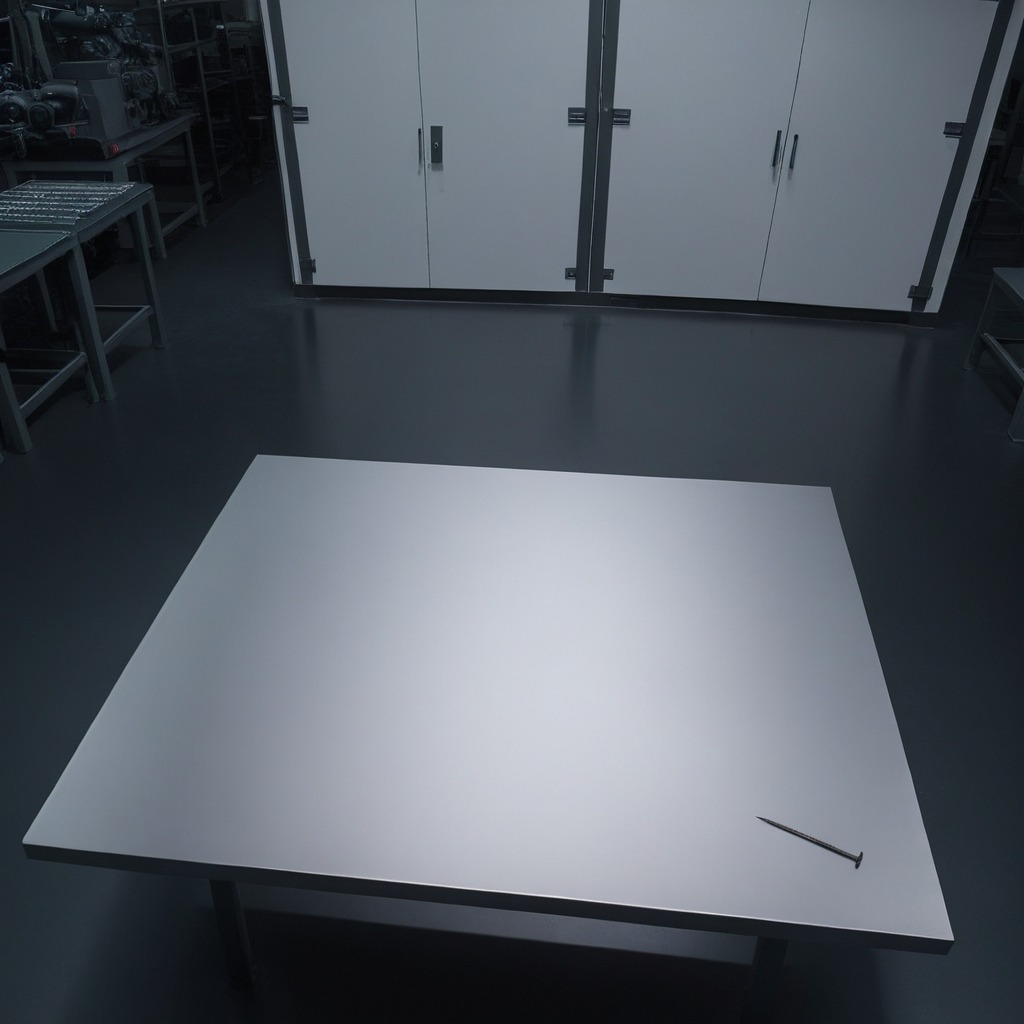
An iron nail is lying on the tabletop.